Interaction volume radius: 5 \u00c5
Interaction volume height: 10 \u00c5
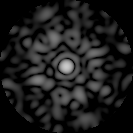
Disorder parameter: 0.8328